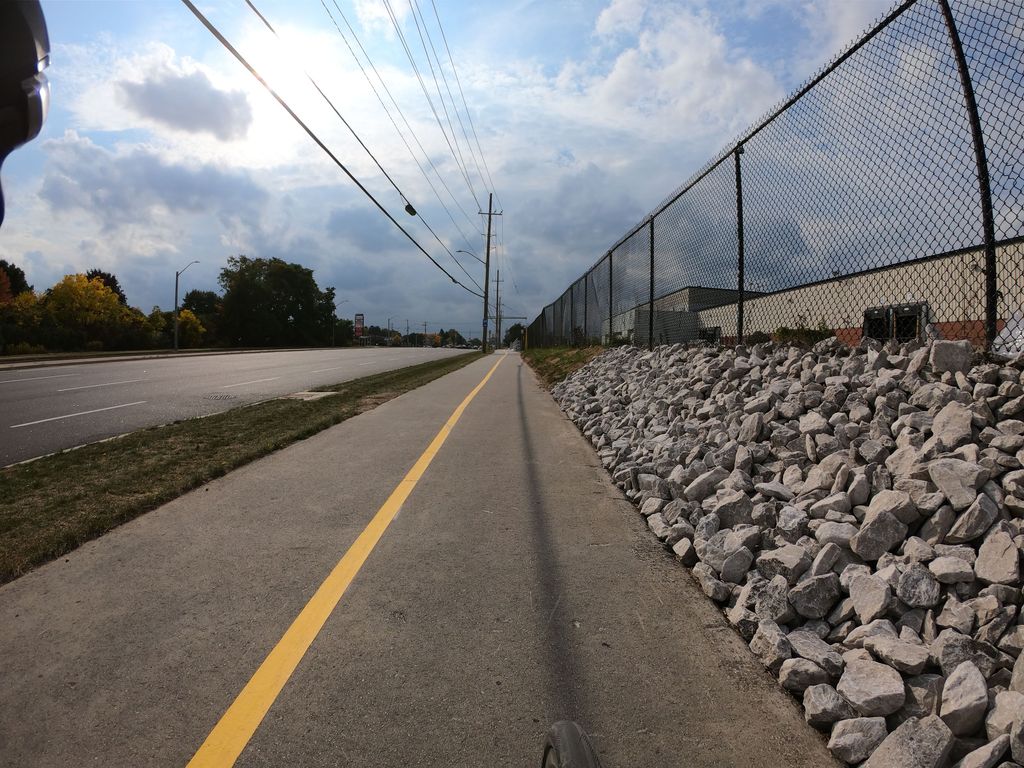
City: kitchener-waterloo